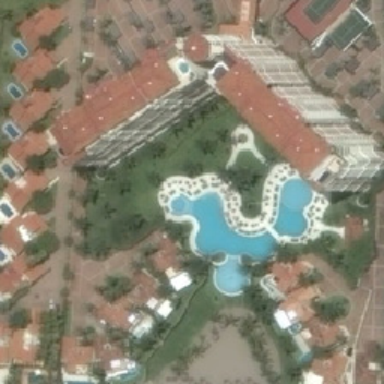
The resort has a large swimming pool .